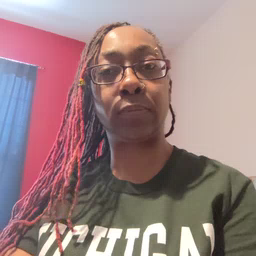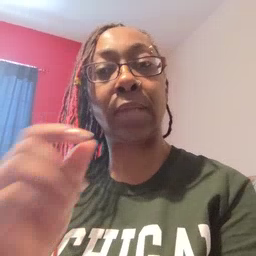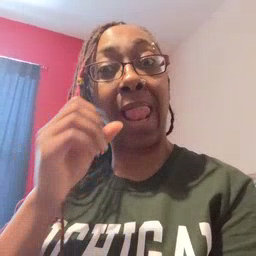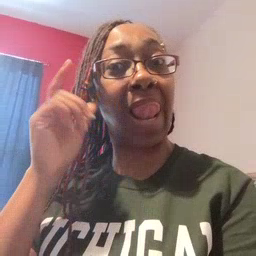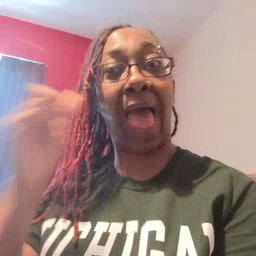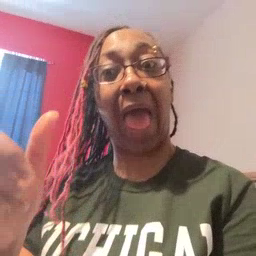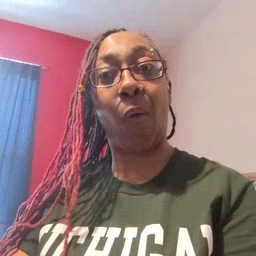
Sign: loud